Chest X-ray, PA view. Patient: 58 years old, sex M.
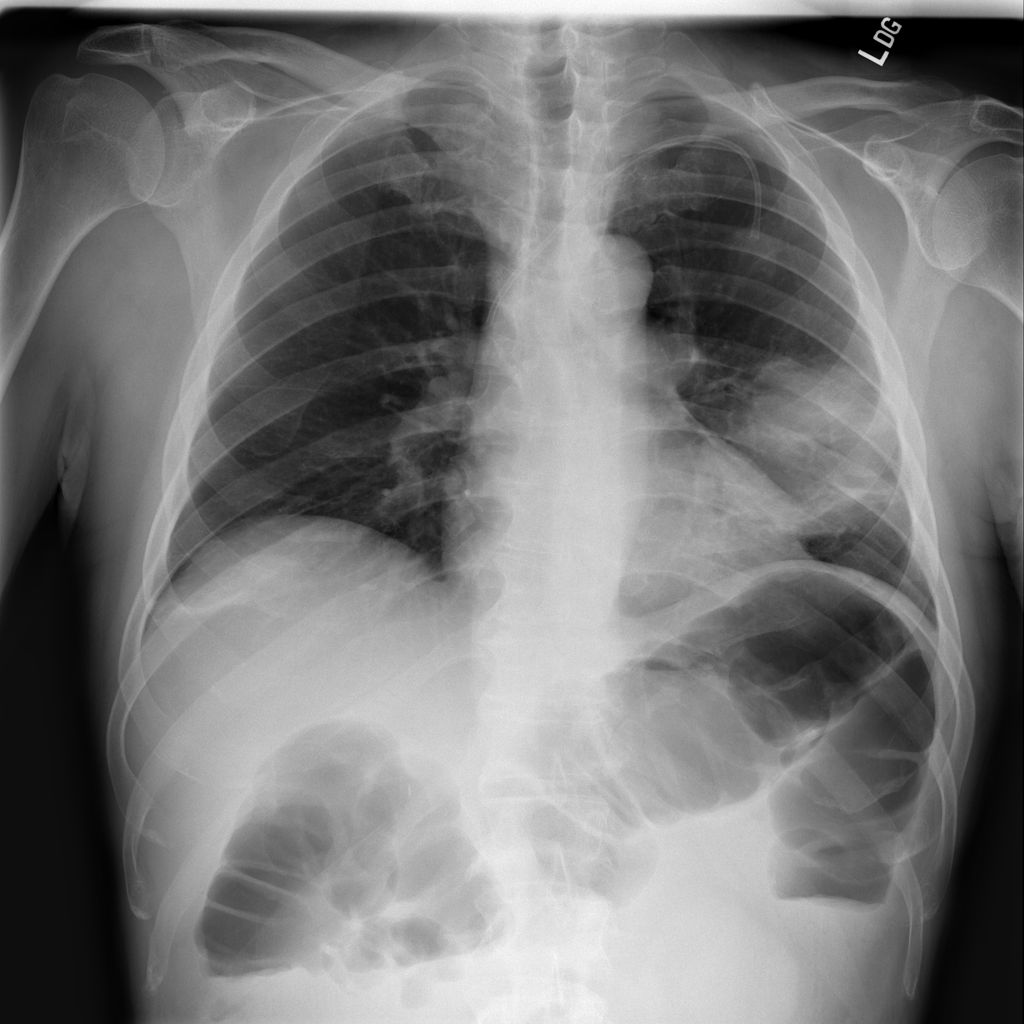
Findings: Infiltration